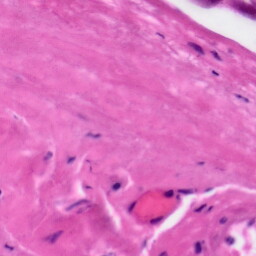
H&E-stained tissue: Tonsil